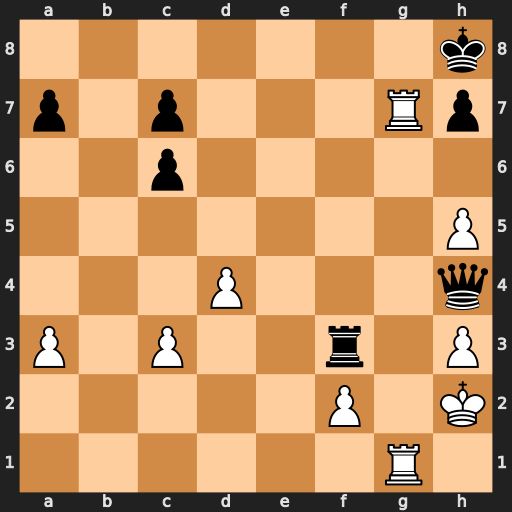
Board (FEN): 7k/p1p3Rp/2p5/7P/3P3q/P1P2r1P/5P1K/6R1
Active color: w
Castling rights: -
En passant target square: -
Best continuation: Rg8#